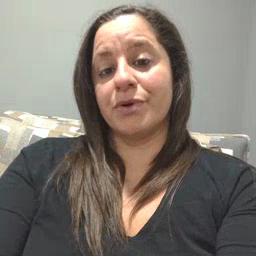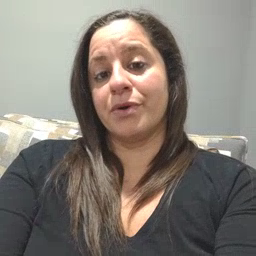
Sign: who